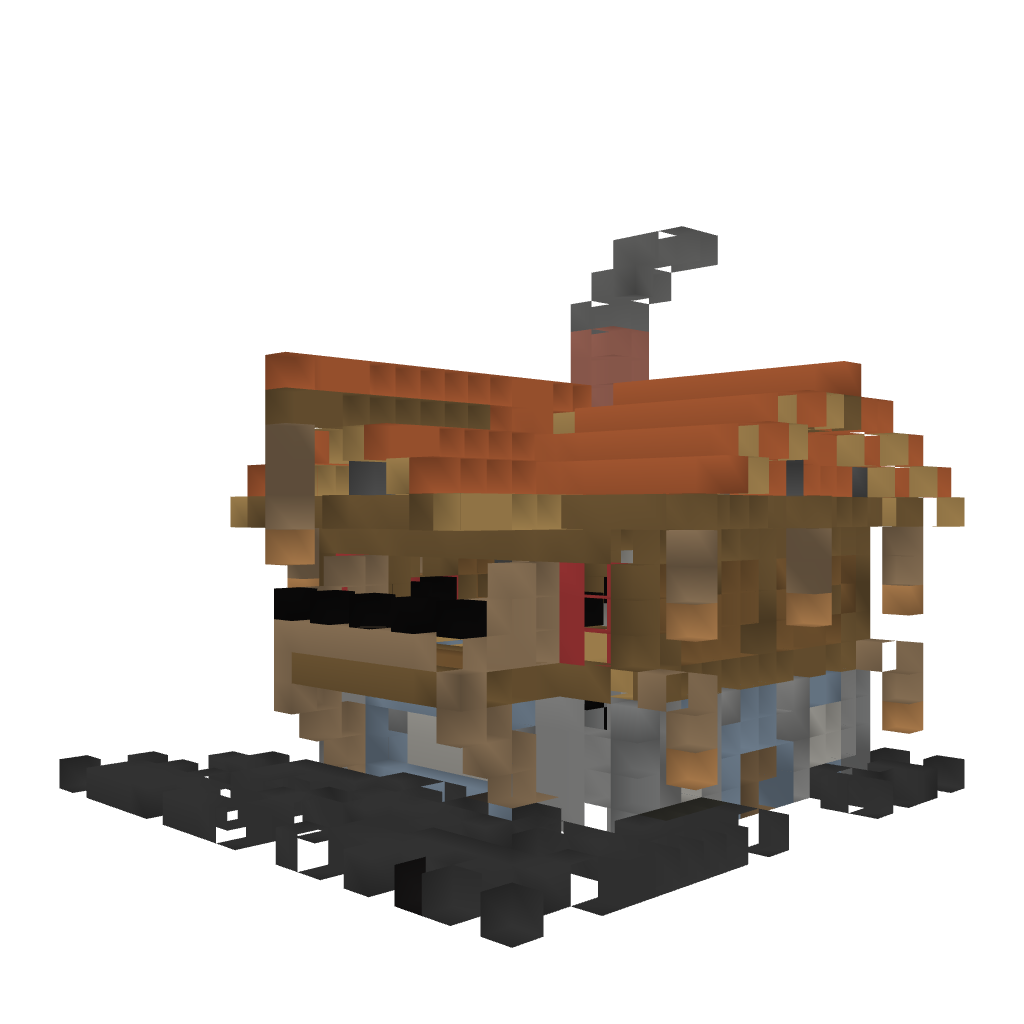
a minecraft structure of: Medieval House